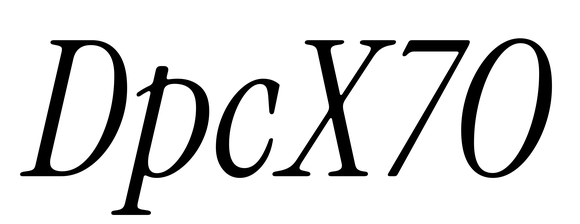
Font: InstrumentSerif-Italic